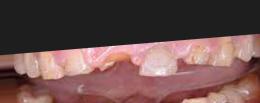
Condition: Caries